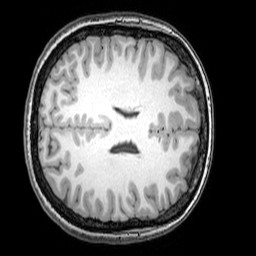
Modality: T1w
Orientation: axial
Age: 23
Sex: female
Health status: healthy
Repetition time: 0.081 s
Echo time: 0.037 s